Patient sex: F
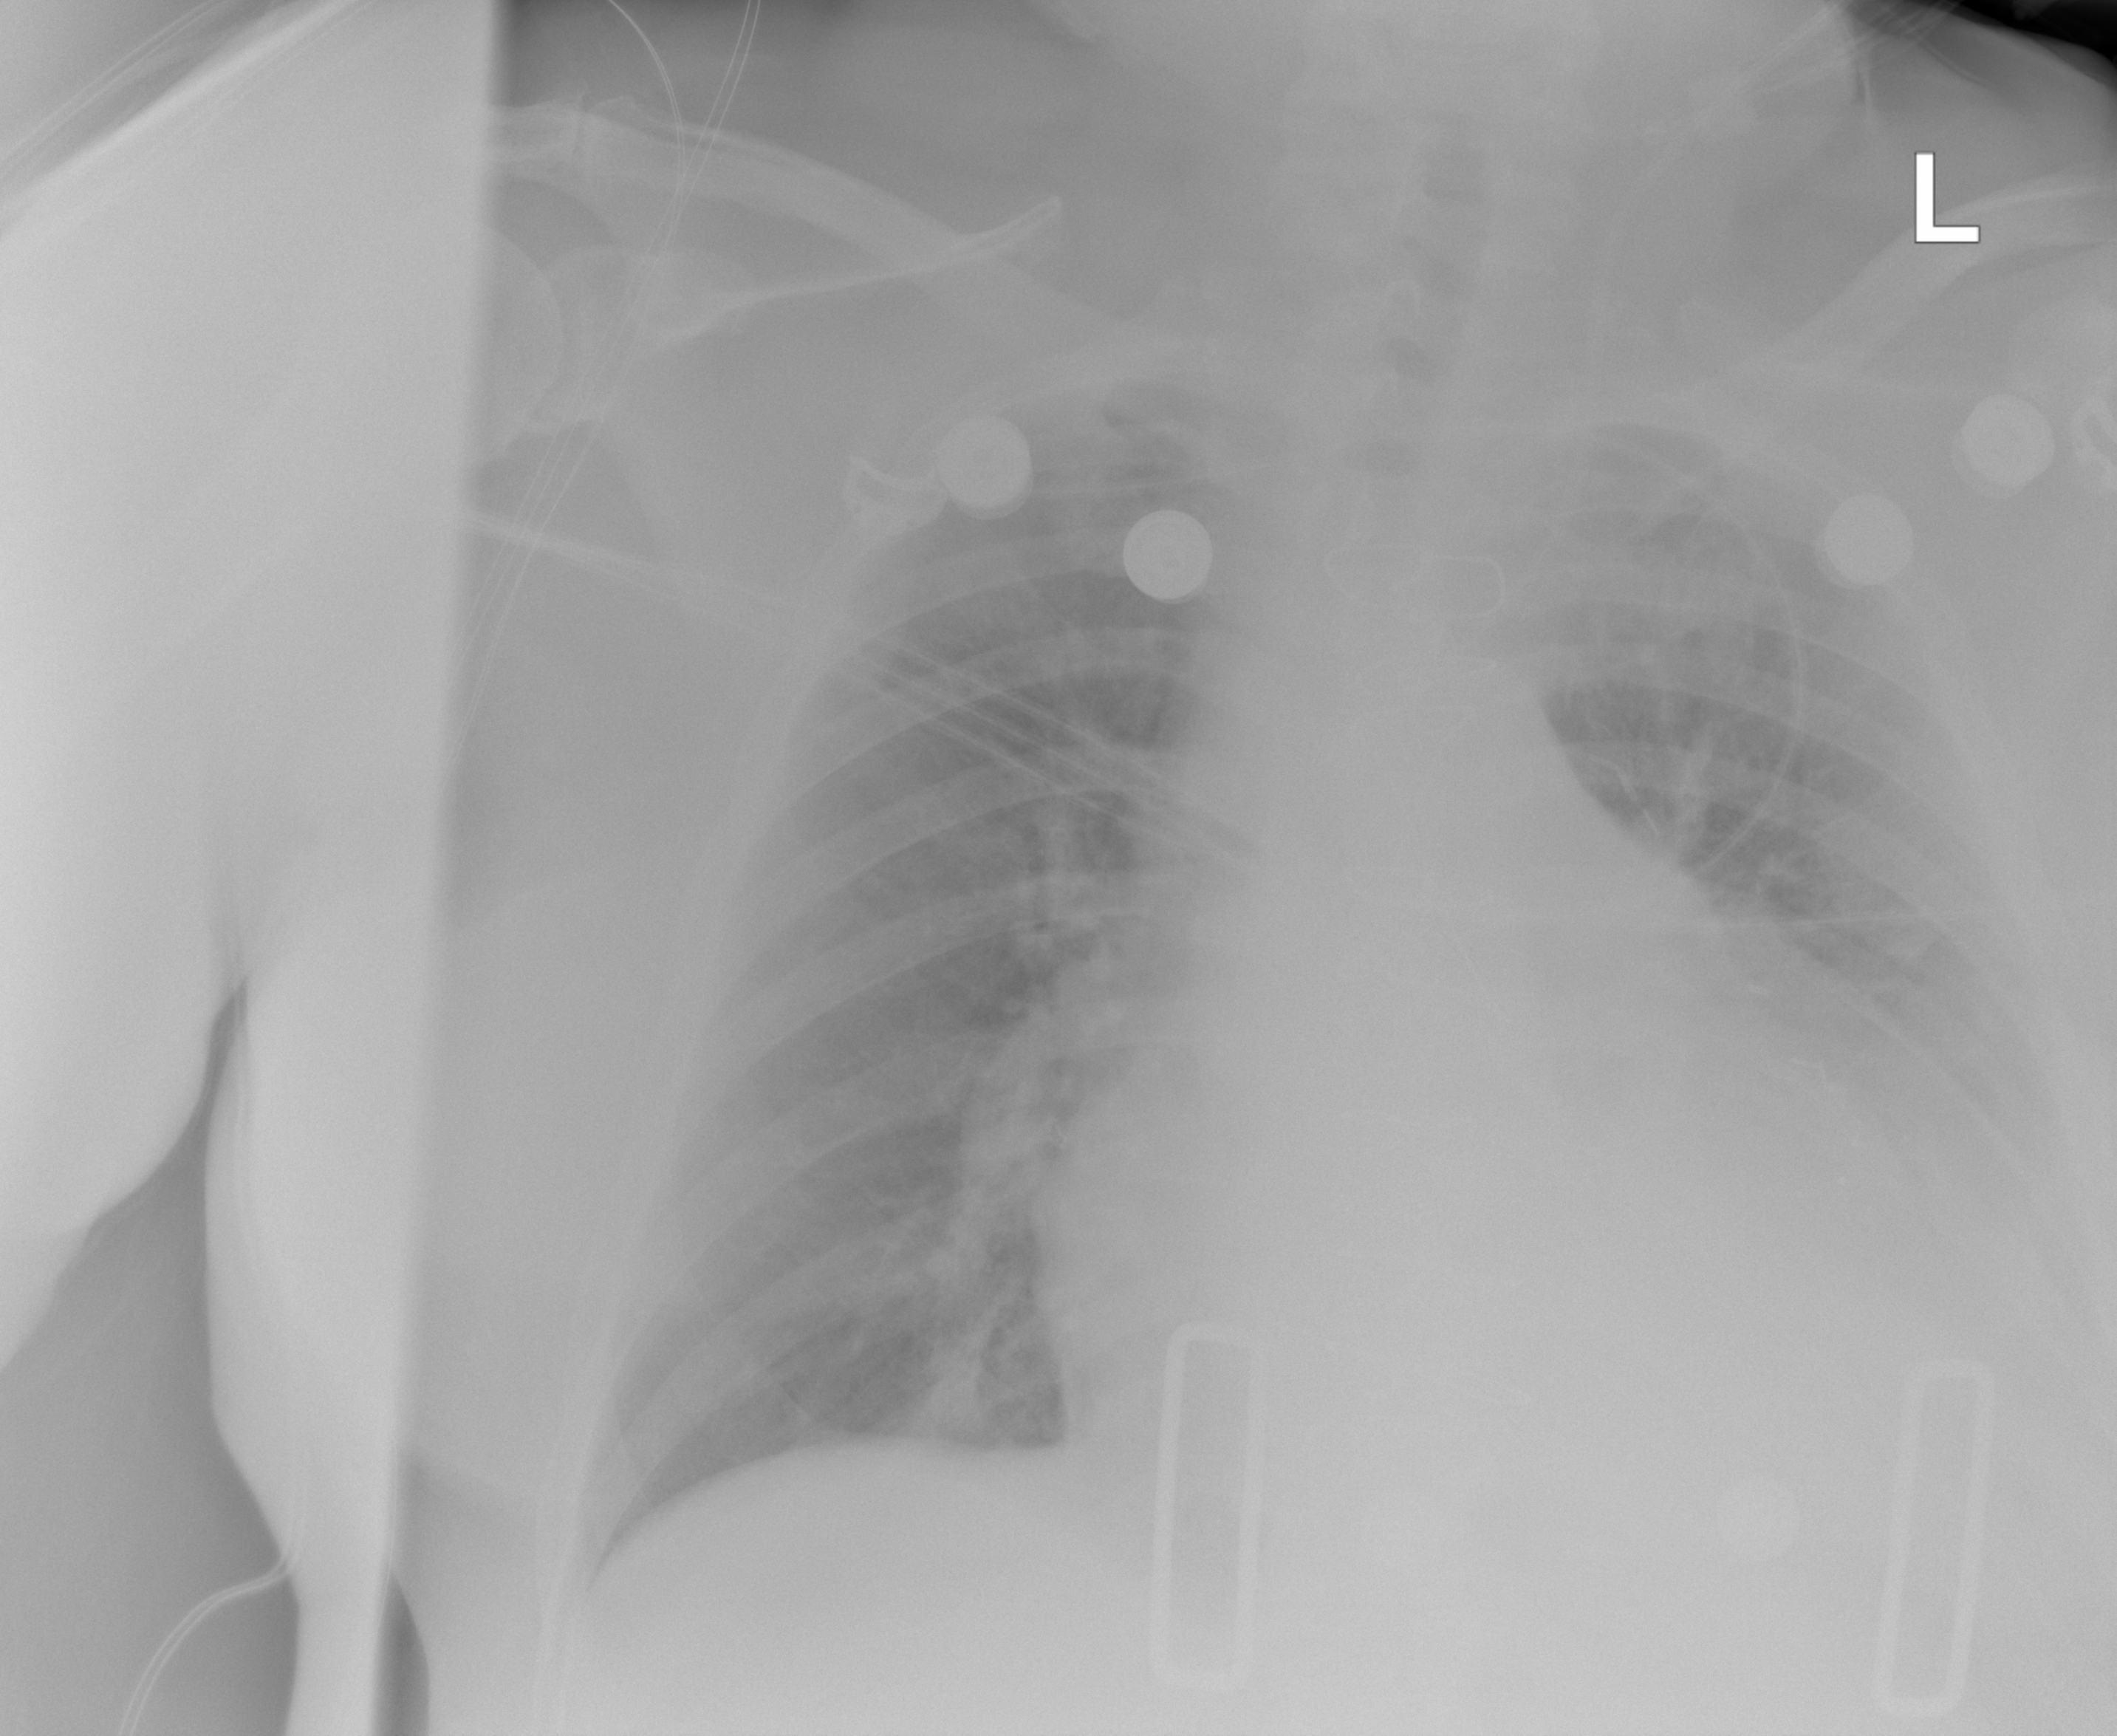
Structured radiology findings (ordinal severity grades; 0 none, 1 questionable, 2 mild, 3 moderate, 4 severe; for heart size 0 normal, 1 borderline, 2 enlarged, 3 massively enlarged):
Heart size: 2
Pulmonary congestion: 2
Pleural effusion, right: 0
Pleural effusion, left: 2
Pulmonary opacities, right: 0
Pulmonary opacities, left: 2
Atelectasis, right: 0
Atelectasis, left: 0